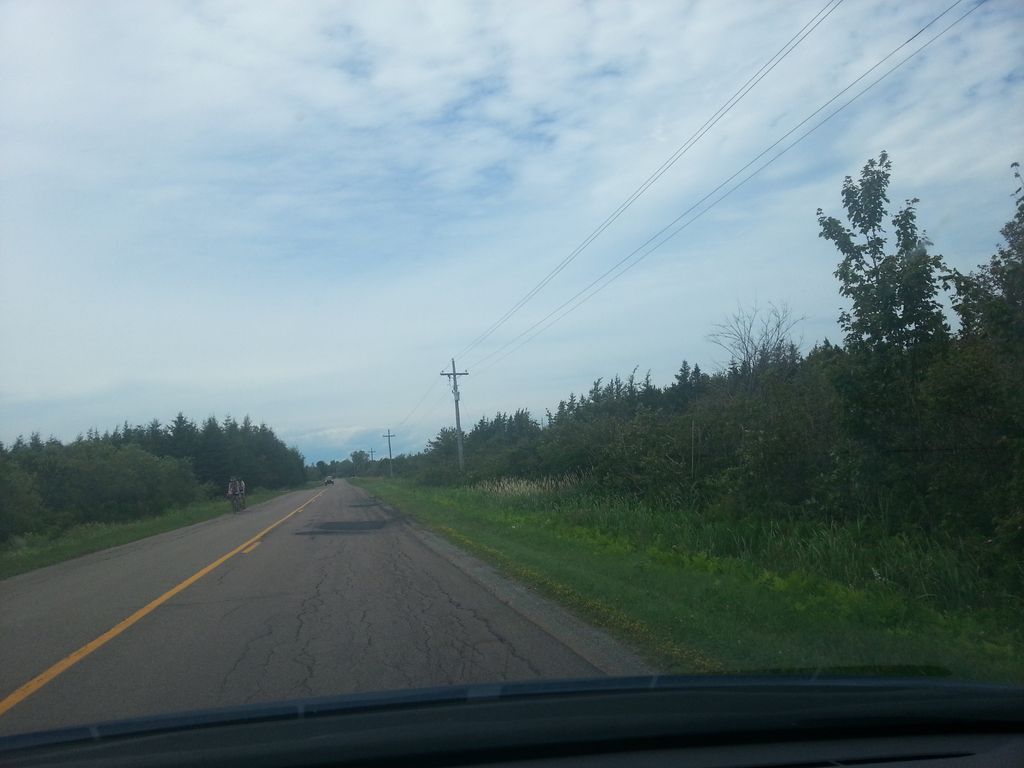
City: charlottetown